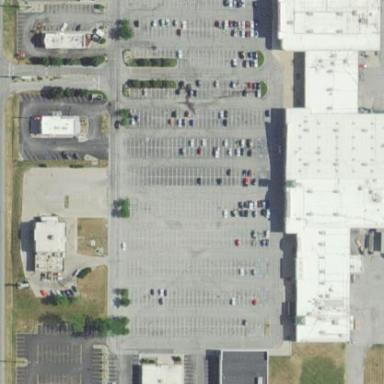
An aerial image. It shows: Retail area.